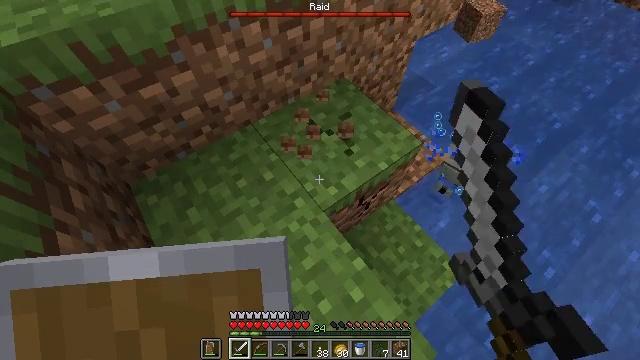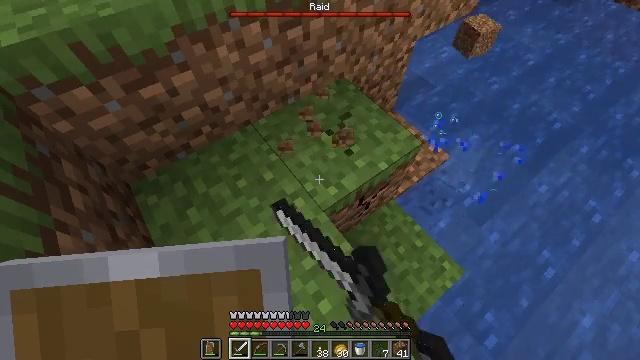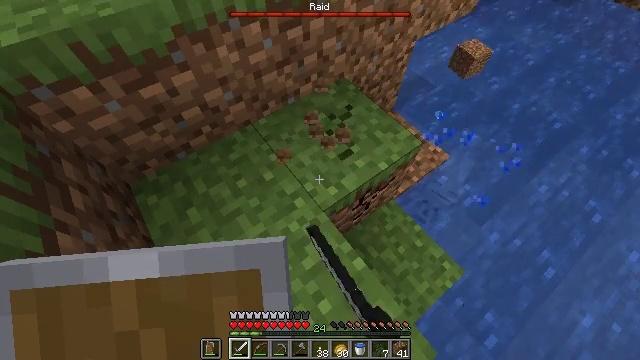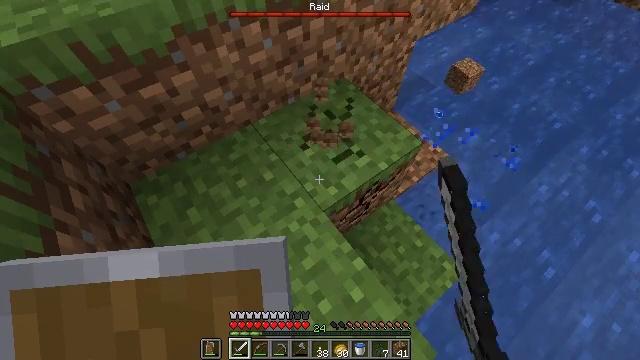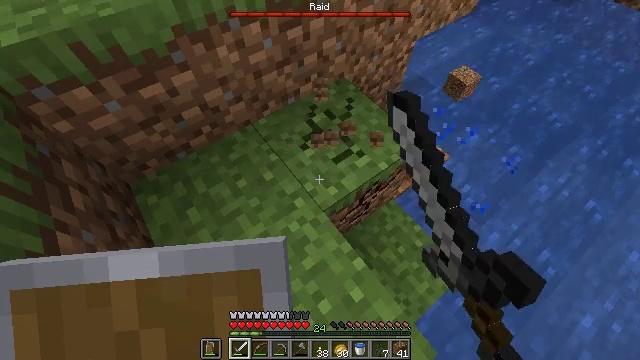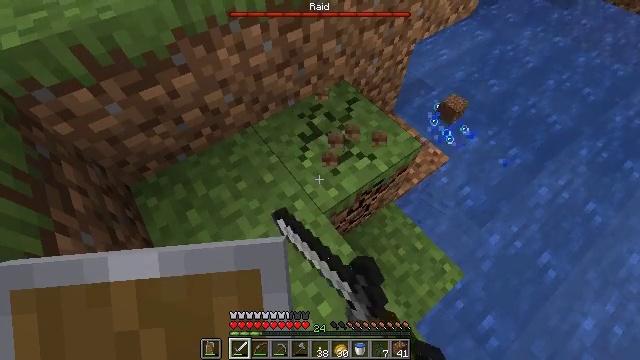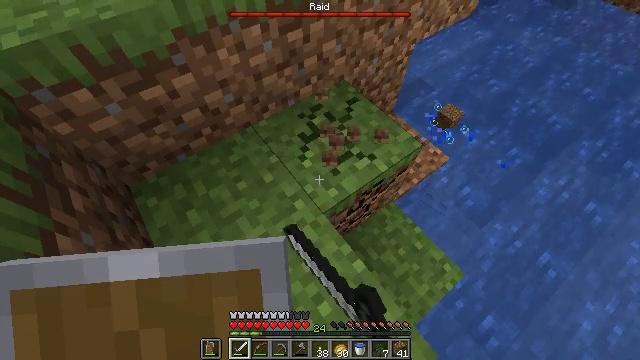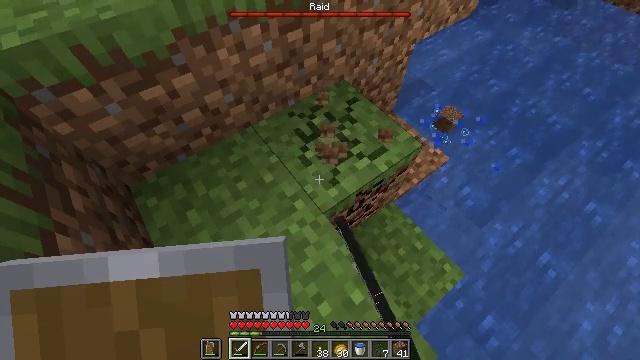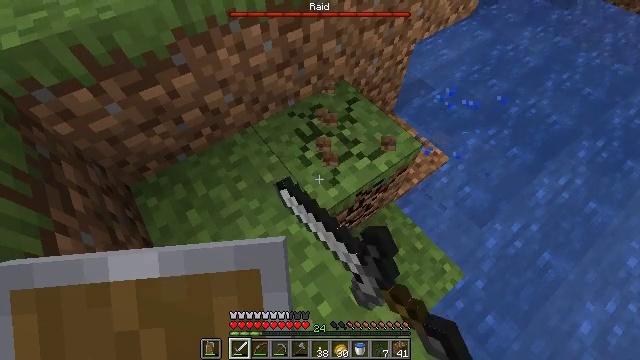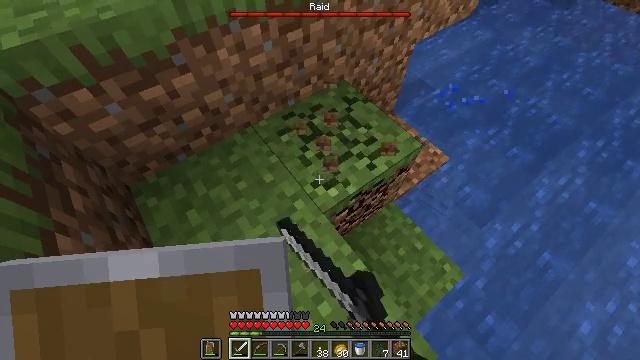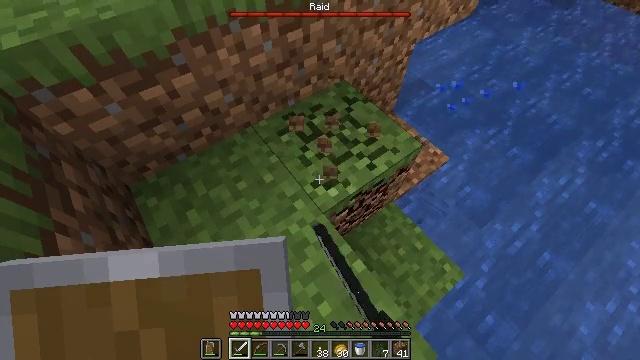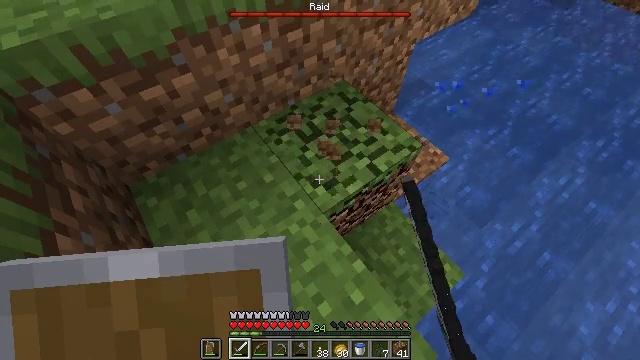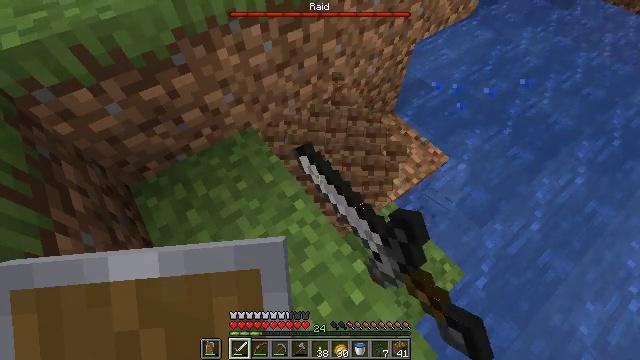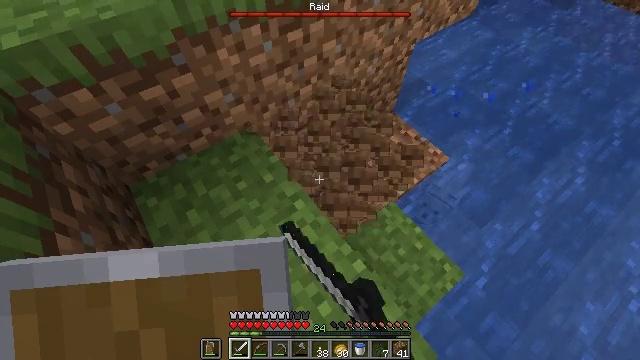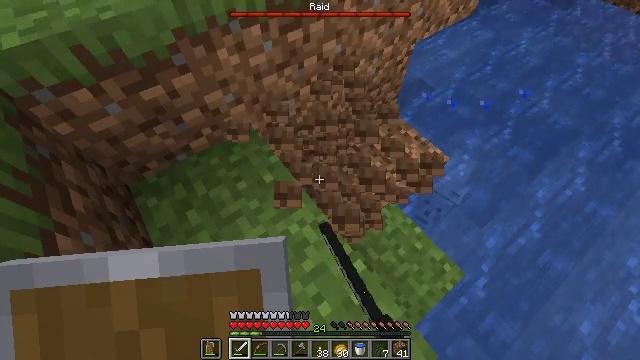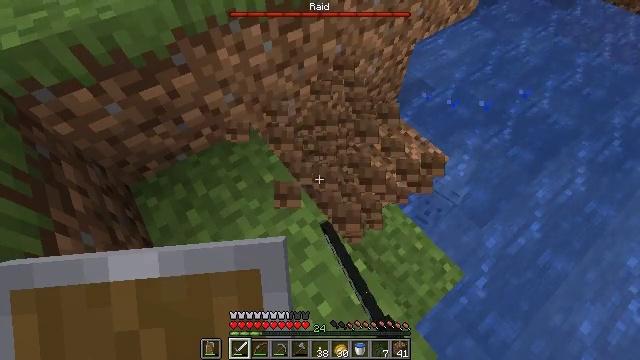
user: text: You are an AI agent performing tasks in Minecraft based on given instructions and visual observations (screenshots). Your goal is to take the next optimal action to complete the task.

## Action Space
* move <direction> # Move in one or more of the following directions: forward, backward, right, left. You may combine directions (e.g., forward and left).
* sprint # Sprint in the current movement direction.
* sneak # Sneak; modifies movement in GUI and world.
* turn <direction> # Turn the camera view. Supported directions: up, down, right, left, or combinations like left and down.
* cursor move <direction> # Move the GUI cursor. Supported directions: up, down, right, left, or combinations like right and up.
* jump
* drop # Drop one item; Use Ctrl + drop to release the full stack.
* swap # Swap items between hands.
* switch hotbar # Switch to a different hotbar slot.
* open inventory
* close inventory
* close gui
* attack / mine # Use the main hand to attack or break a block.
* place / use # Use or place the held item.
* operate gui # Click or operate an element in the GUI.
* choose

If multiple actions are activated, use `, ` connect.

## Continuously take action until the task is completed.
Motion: motion action
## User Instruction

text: Mine grass block from the ground.
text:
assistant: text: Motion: attack / mine
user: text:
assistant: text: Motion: attack / mine
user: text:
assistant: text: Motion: attack / mine
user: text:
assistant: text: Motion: attack / mine
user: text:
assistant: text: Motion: attack / mine
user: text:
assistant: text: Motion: attack / mine
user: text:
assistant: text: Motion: attack / mine
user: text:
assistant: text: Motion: attack / mine
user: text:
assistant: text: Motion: attack / mine
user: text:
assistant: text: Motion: attack / mine
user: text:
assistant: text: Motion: attack / mine
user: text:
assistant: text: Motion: attack / mine
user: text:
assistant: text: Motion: attack / mine
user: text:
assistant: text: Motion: attack / mine
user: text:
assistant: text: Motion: attack / mine
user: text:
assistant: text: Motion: attack / mine
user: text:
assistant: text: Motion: attack / mine